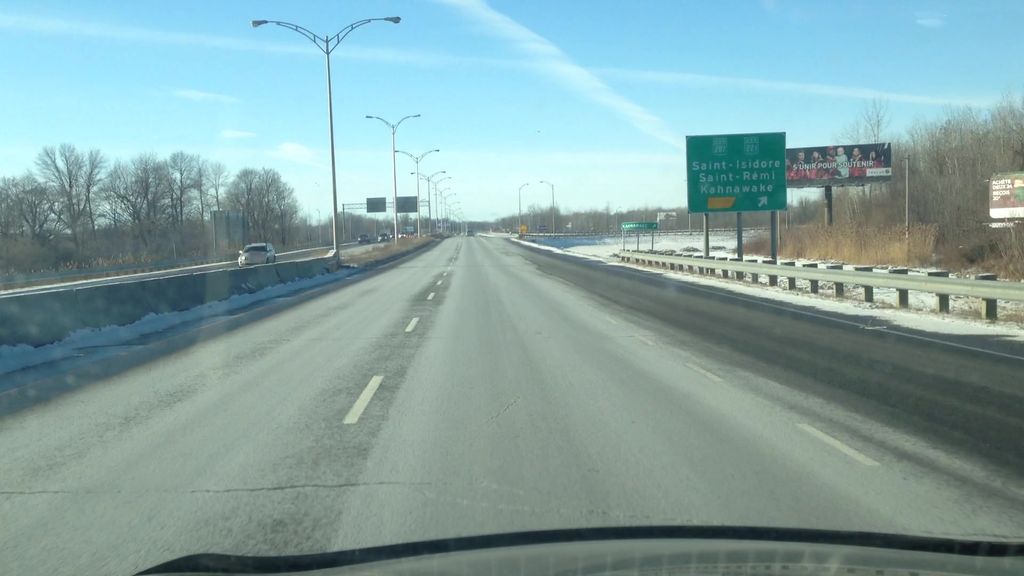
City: montreal